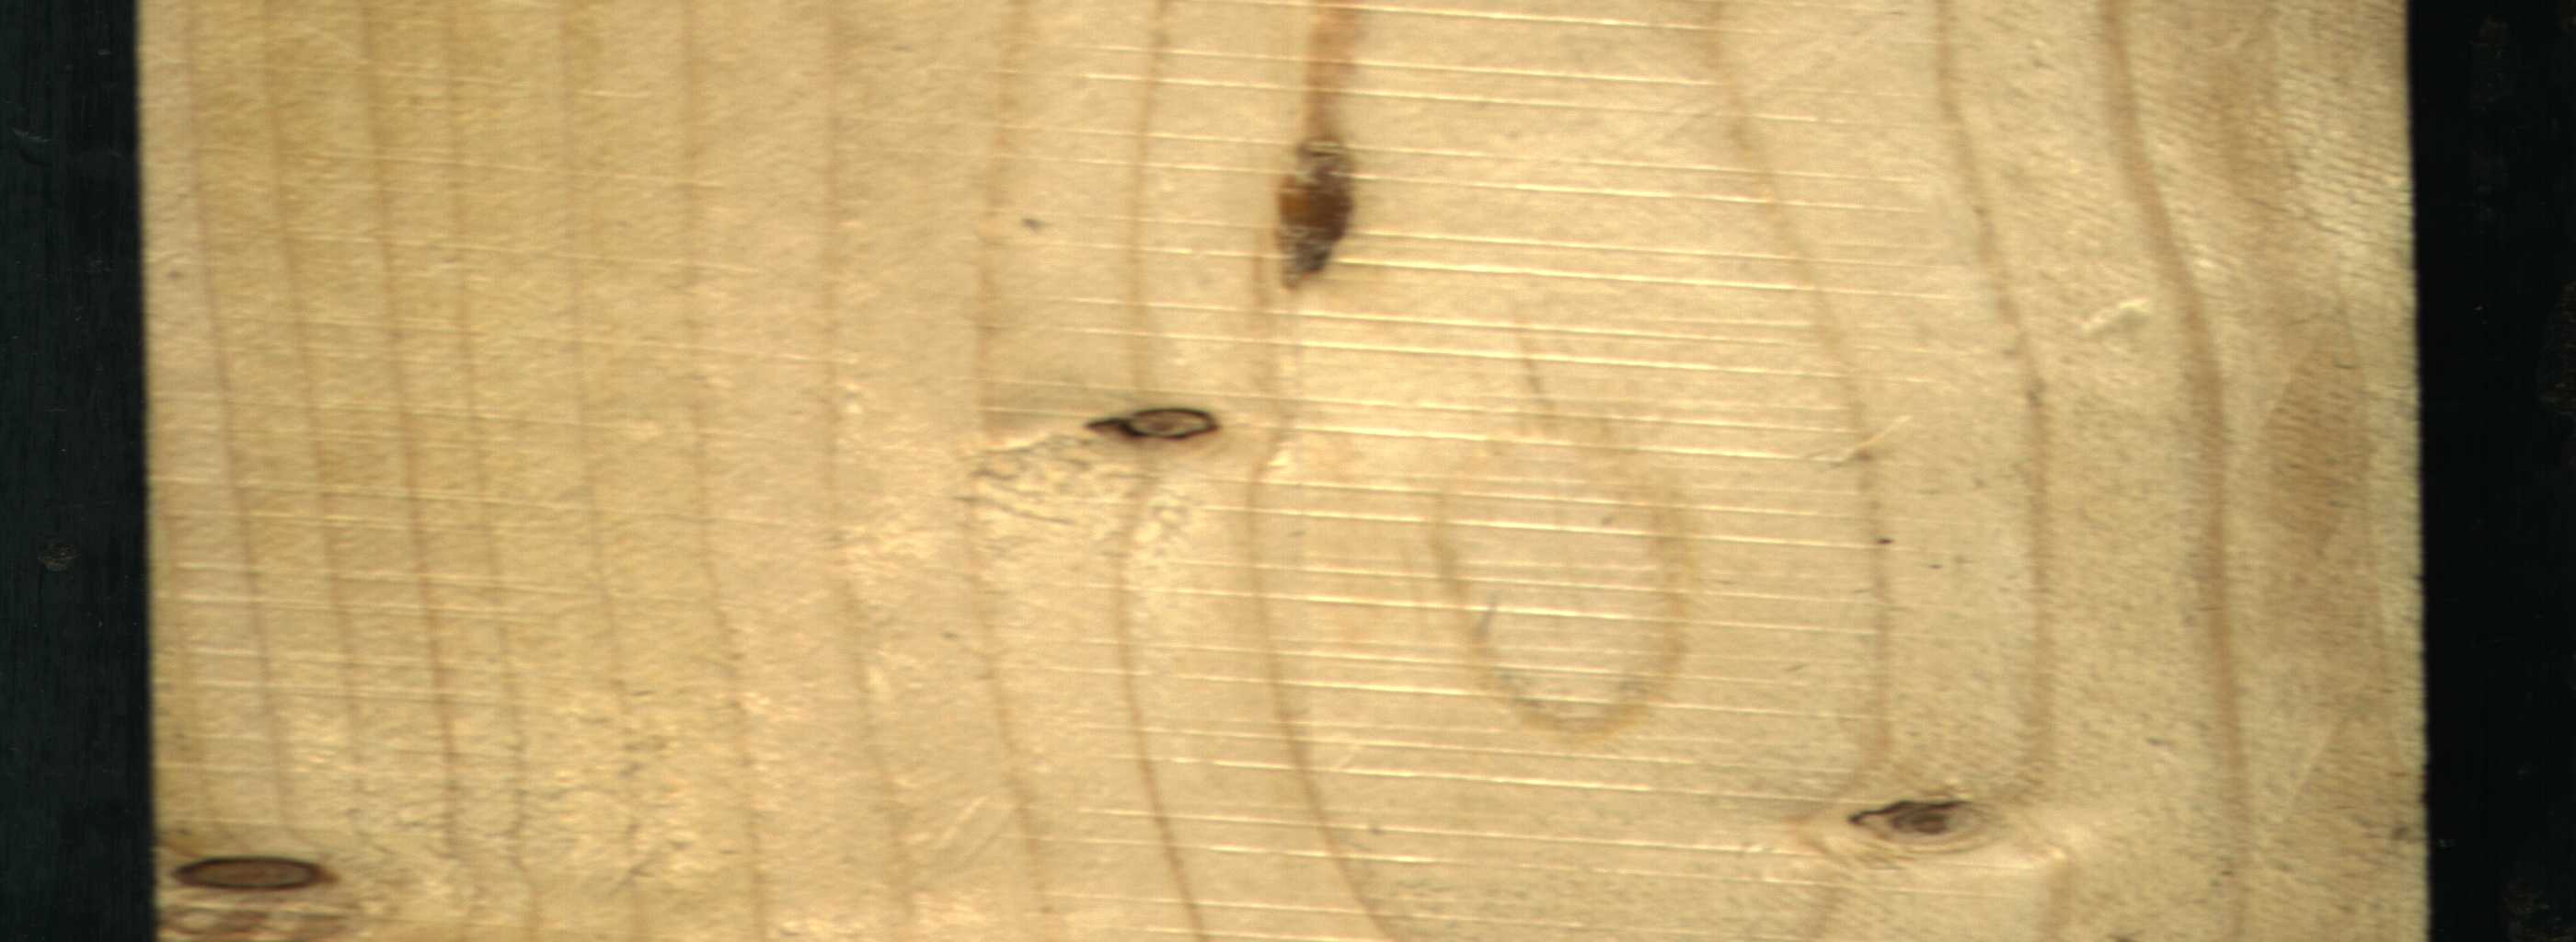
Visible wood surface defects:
resin
Dead_Knot
Dead_Knot
Live_Knot